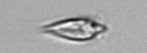
Label: Oxytoxum